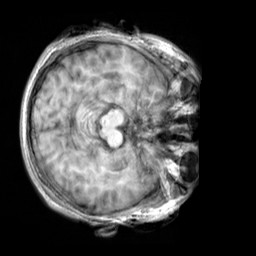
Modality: T1w
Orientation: axial
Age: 26
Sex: male
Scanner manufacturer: siemens
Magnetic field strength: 3 T
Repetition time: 2.3 s
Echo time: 0.00303 s